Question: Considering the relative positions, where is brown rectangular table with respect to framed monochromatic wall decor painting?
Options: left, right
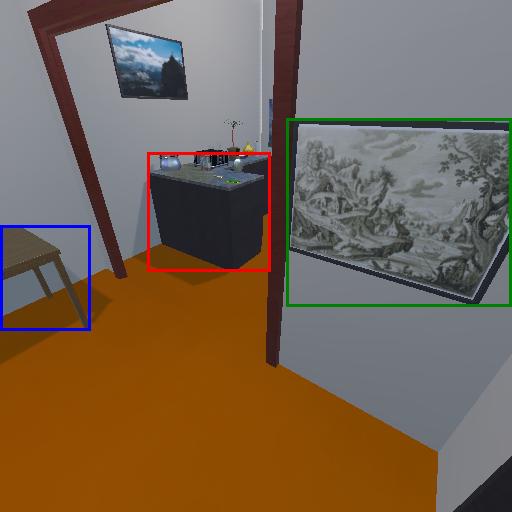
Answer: left